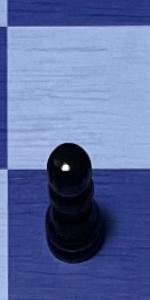
Label: Pawn_Black